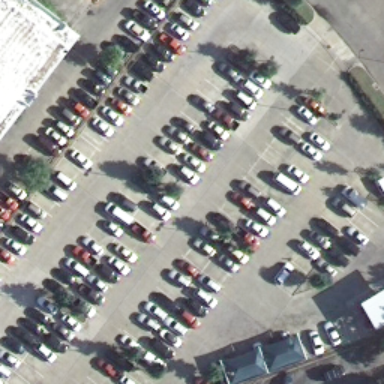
Lots of cars parked neatly in the parking lot .